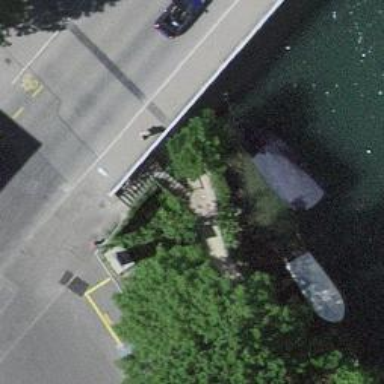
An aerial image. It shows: Covered tunnel with asphalt footway.